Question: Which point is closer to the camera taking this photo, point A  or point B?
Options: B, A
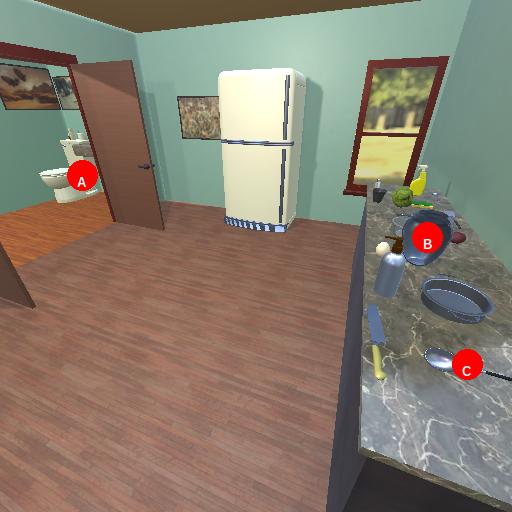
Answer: B